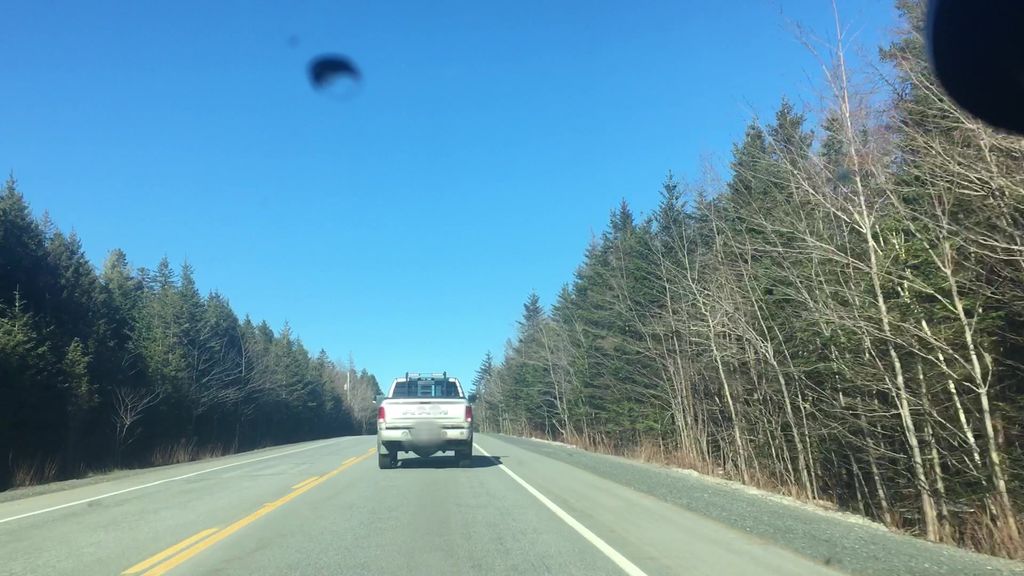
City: halifax